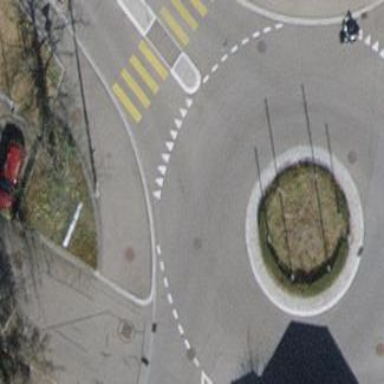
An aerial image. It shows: Tertiary road made of asphalt leading to roundabout junction.